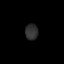
Tissue: lung
Cell type: Endothelial cells
Senescence score: 0.5479
Nuclear area (px): 201
Mean DAPI intensity: 47.239